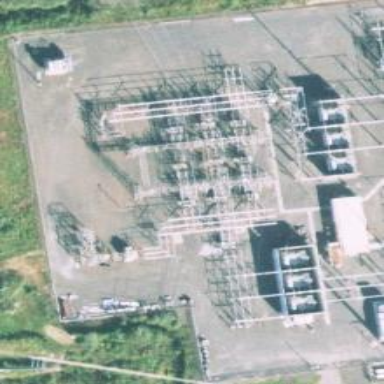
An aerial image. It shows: Switch for power supply.